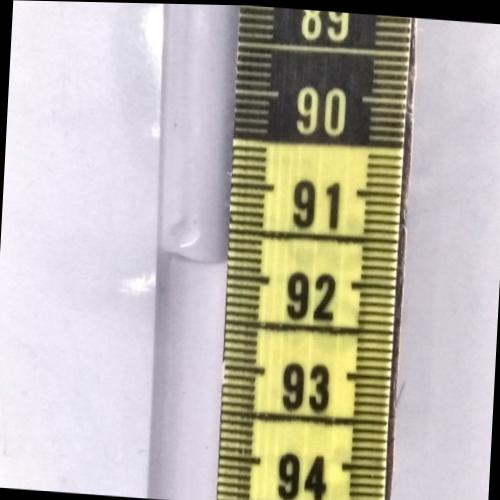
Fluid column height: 91.9 cm